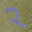
Label: 2